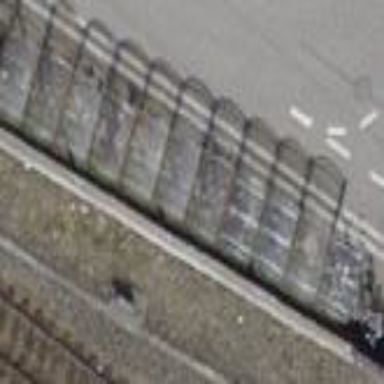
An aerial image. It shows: Shed designated as bicycle parking facility.